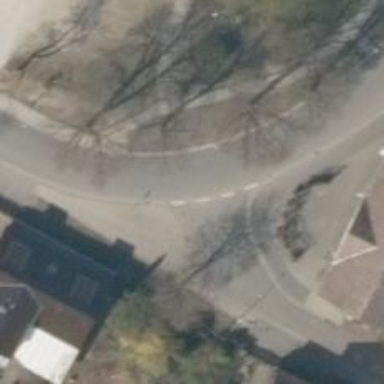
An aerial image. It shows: Smoothly paved residential road.